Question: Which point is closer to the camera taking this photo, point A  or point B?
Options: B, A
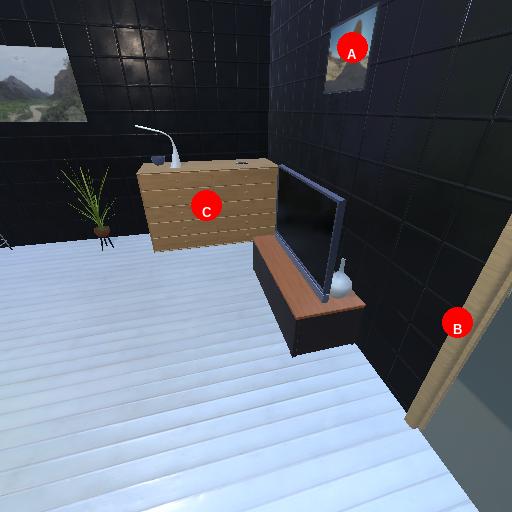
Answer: B